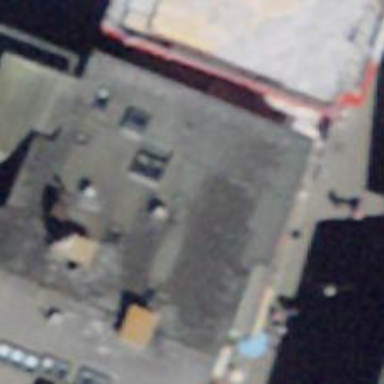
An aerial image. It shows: Outdoor shop.